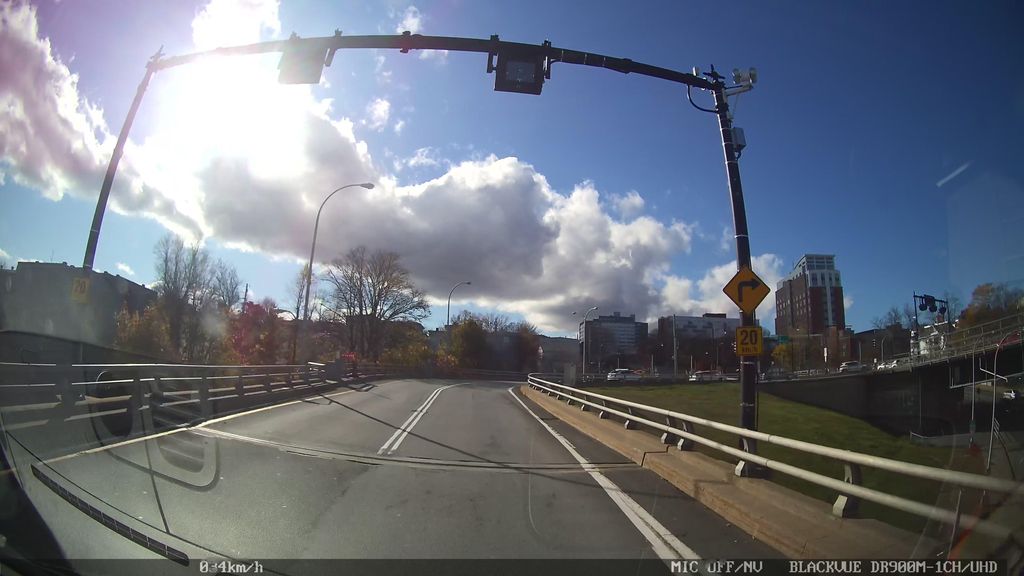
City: halifax